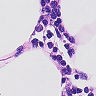
Metastatic tissue present: no